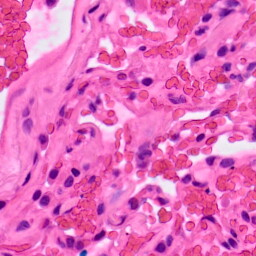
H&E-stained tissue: Lung